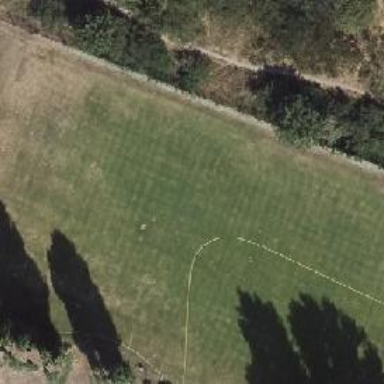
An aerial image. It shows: Pitch for leisure activities.